Field crop: maize
Growth stage: 2
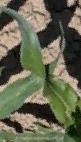
Species: maize